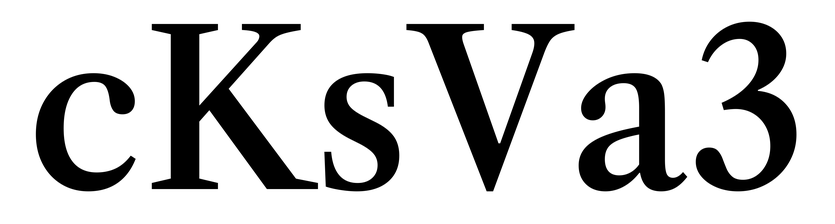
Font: LibreCaslonText_Medium